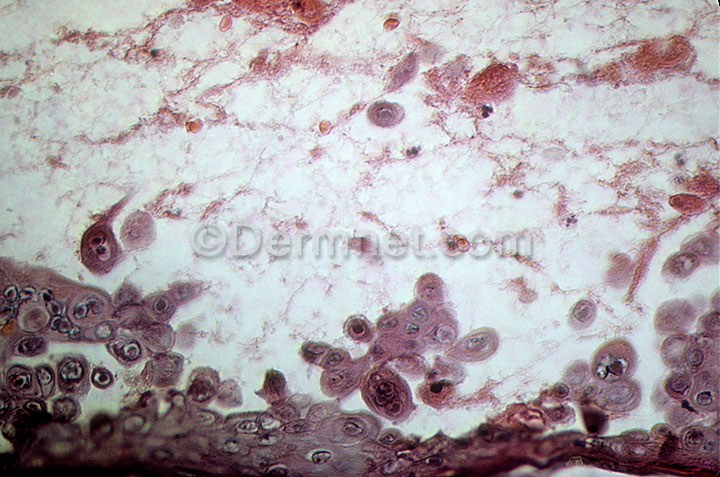
Disease: Warts Molluscum and other Viral Infections